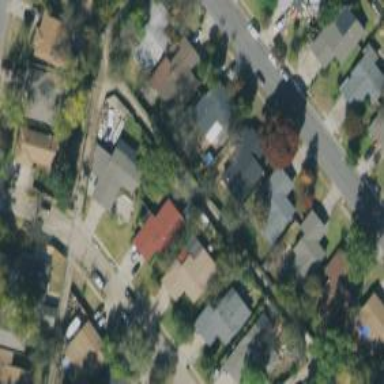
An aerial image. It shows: Alley classified as service road.